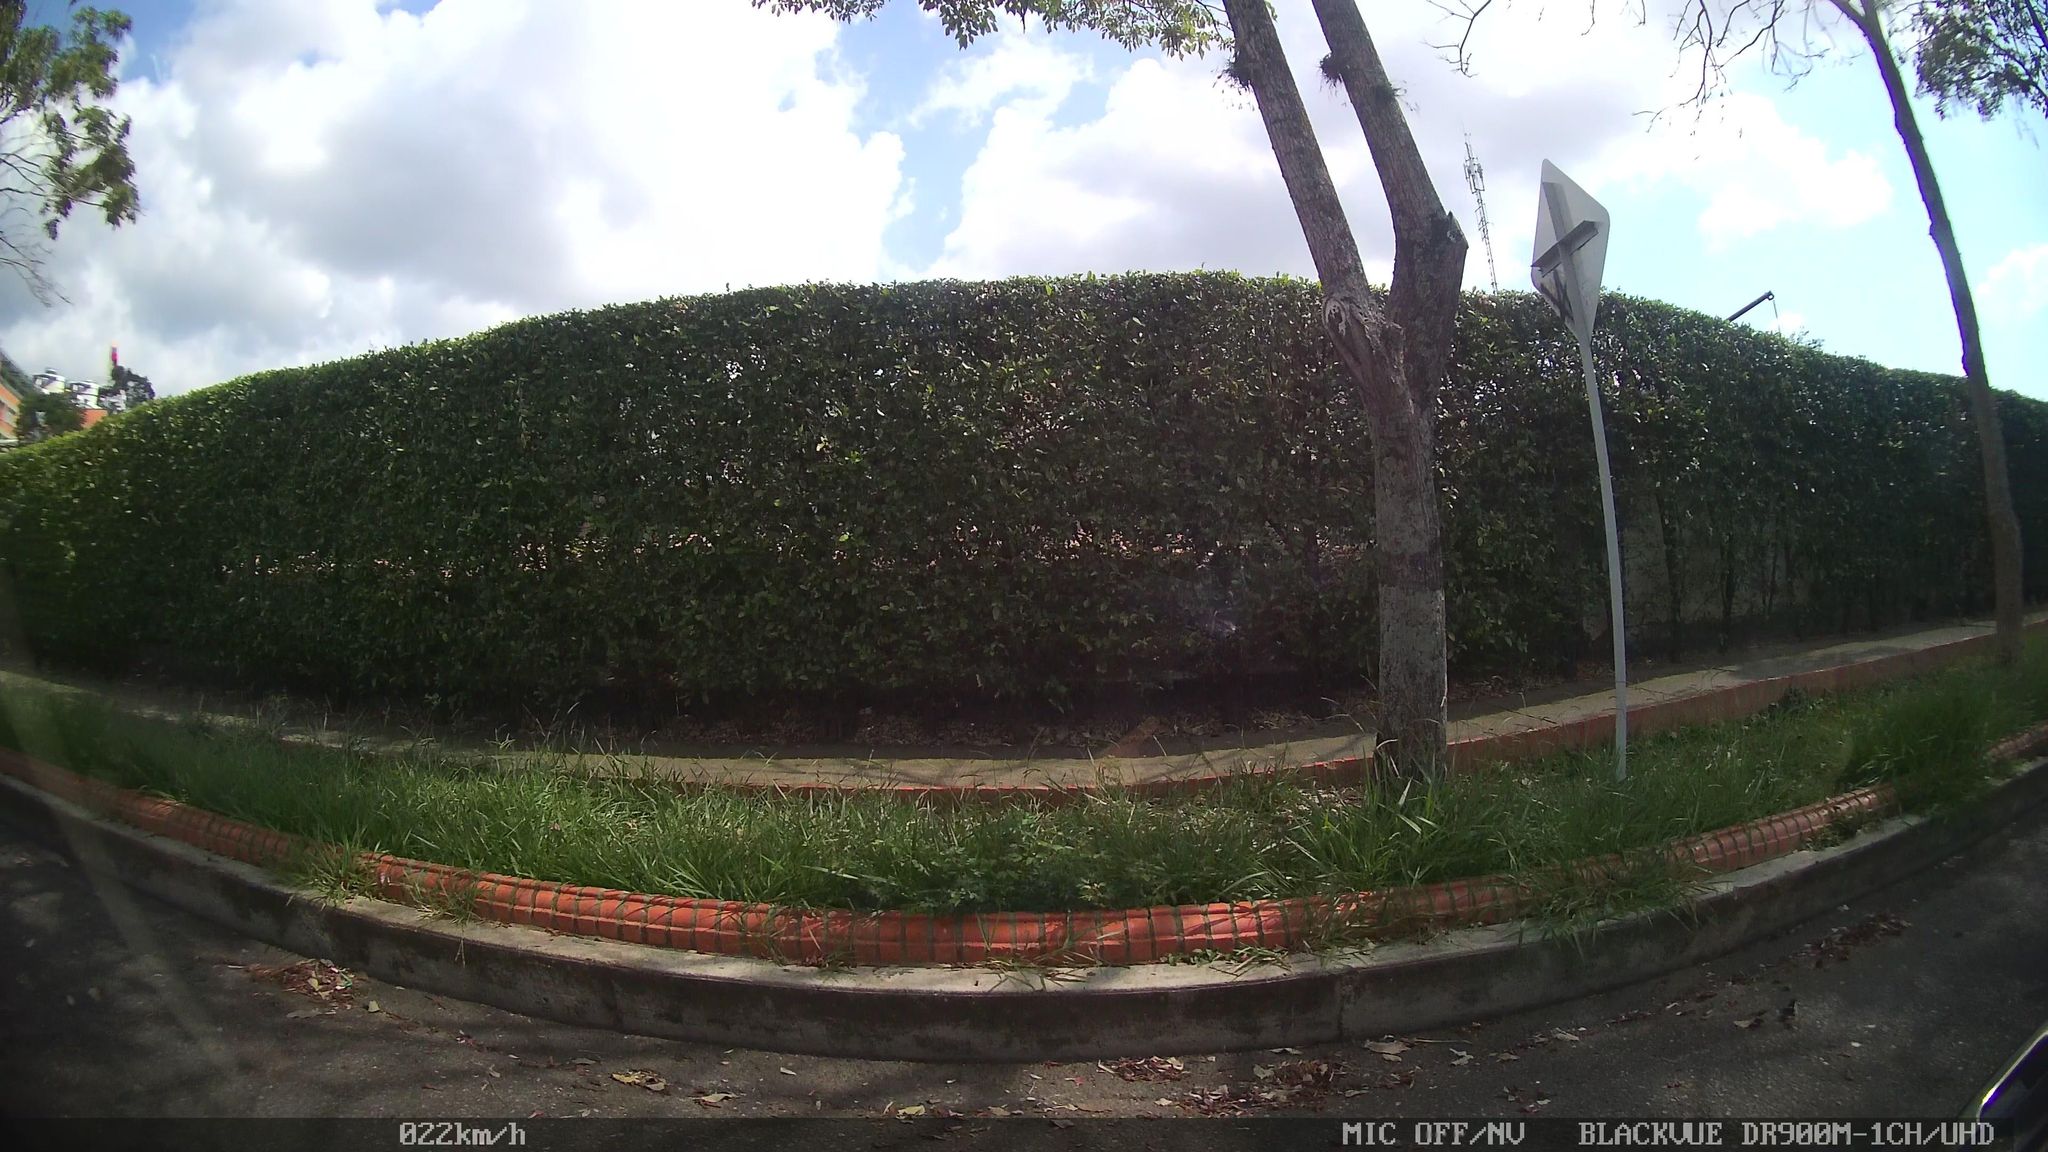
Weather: rainy
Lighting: day
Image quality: slightly poor
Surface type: driving surface
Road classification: residential
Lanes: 2
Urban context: urban centre
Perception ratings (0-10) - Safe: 3.04, Lively: 0.94, Beautiful: 4.53, Boring: 6.64, Depressing: 3.66, Wealthy: 1.6